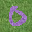
Label: 0